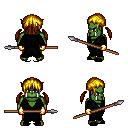
a pixel art fantasy rpg character, male body template, orc, green skin, gray robe, white pants, blonde twin-tailed hairstyle, gold gloves, black slippers, spear, four views (front, back, left, right), 2x2 character sprite sheet, small pixel art, hard edges, no anti-aliasing